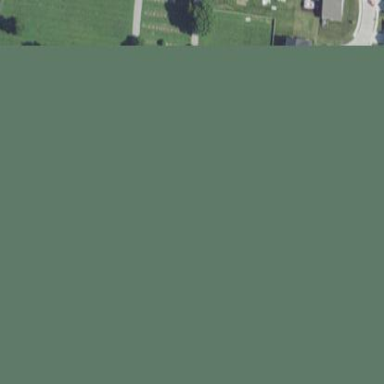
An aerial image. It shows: Cemetery.